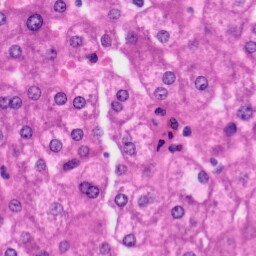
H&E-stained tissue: Liver